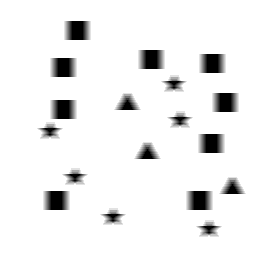
Squares: 9
Triangles: 3
Stars: 6
Total shapes: 18